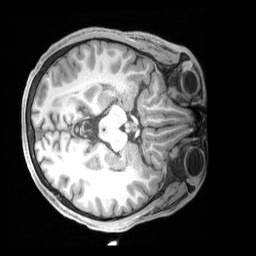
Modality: T1w
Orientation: axial
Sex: male
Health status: ill
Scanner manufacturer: siemens
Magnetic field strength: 3 T
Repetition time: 2.4 s
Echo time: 0.00201 s